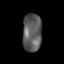
Tissue: lung
Cell type: Others
Senescence score: 0.2343
Nuclear area (px): 720
Mean DAPI intensity: 90.99